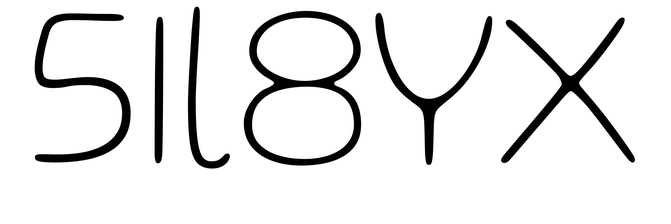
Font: Gluten_Thin